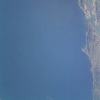
Label: water